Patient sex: F
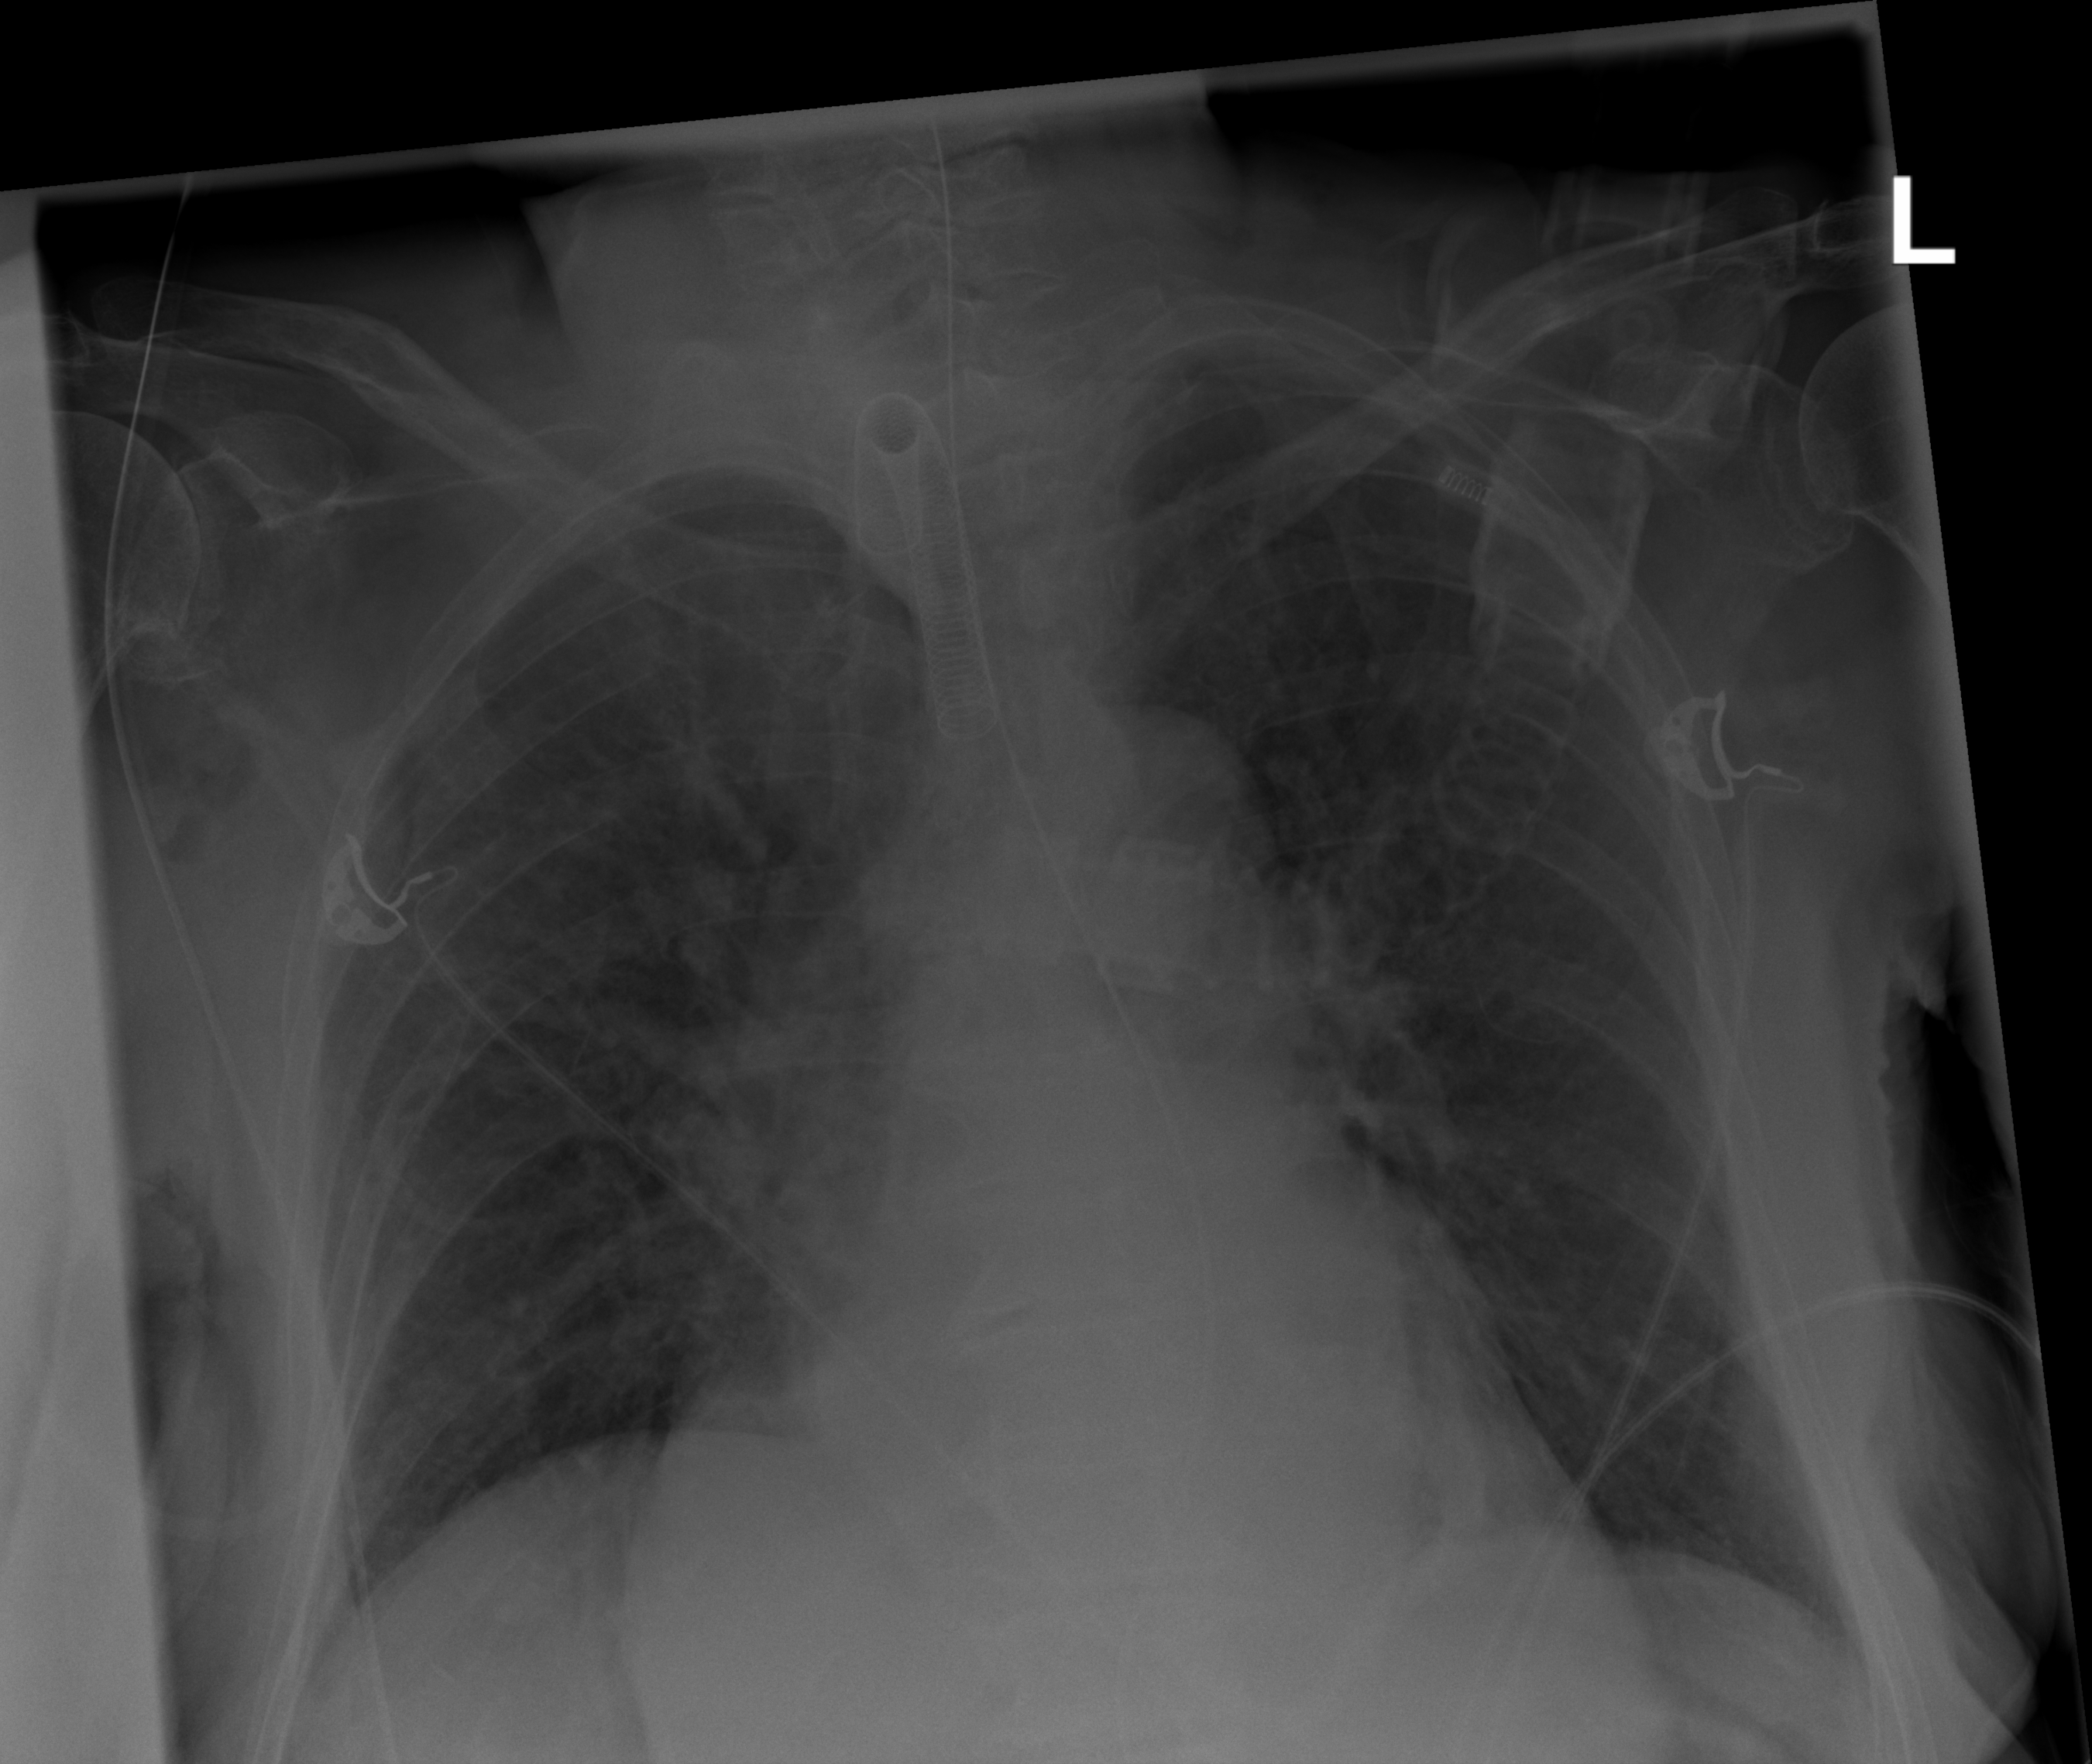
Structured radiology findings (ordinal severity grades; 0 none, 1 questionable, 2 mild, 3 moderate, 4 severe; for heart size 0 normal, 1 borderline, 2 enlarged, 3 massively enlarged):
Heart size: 3
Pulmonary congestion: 2
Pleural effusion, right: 0
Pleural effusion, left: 0
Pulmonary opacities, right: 0
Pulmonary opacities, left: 0
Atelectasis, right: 0
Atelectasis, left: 0